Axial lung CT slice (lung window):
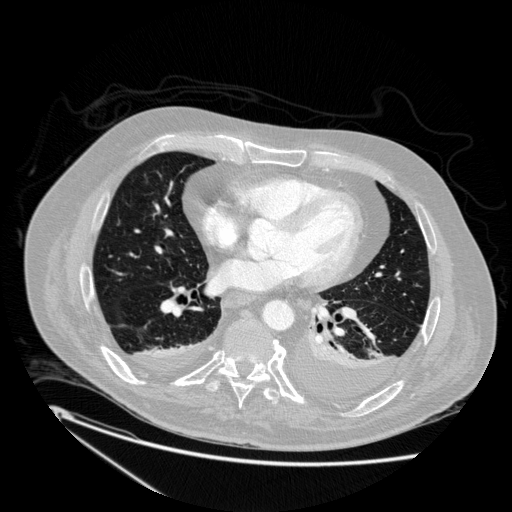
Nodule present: no